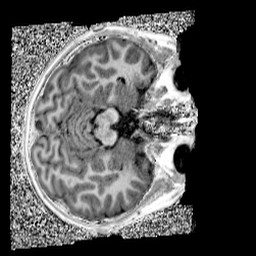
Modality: UNIT1
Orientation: axial
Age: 12
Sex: male
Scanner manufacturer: siemens
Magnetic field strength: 3 T
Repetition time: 4 s
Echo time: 0.00299 s